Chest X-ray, AP view. Patient: 47 years old, sex F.
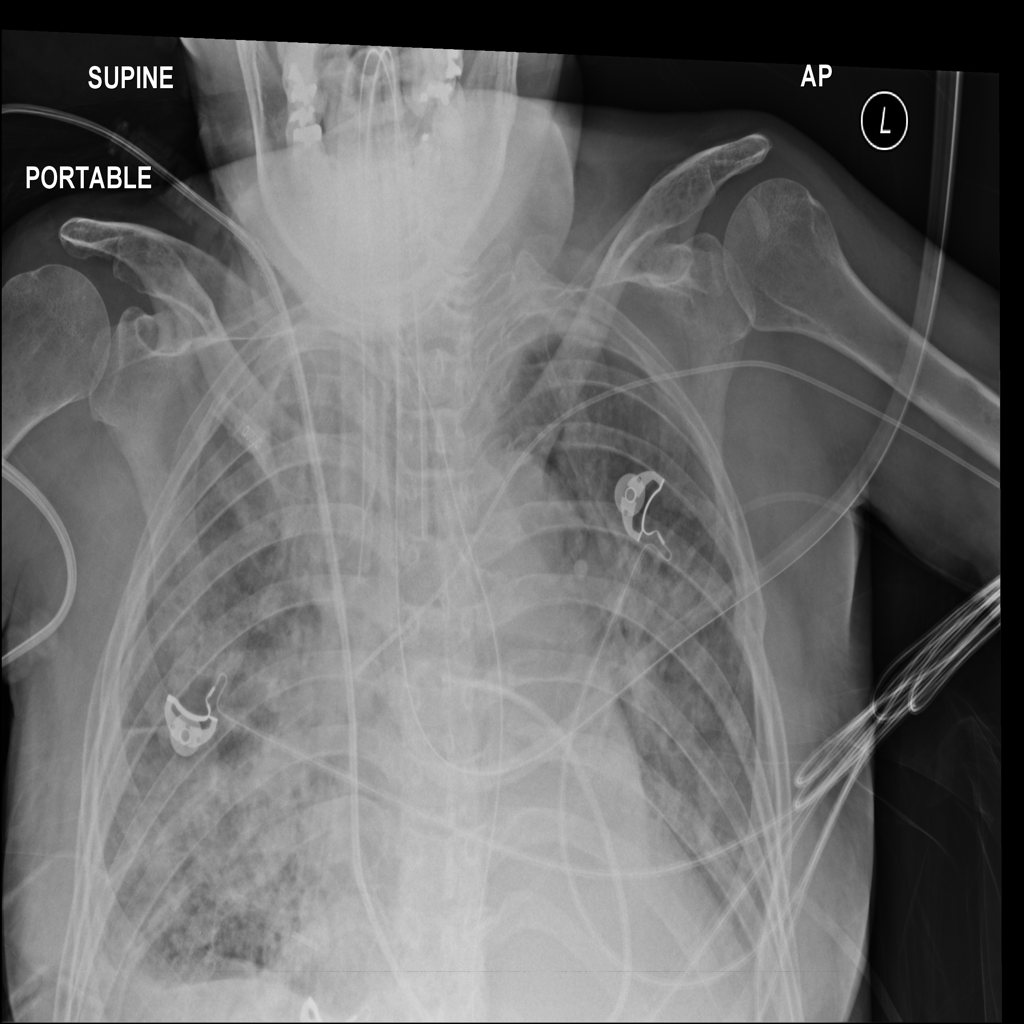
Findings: No Finding